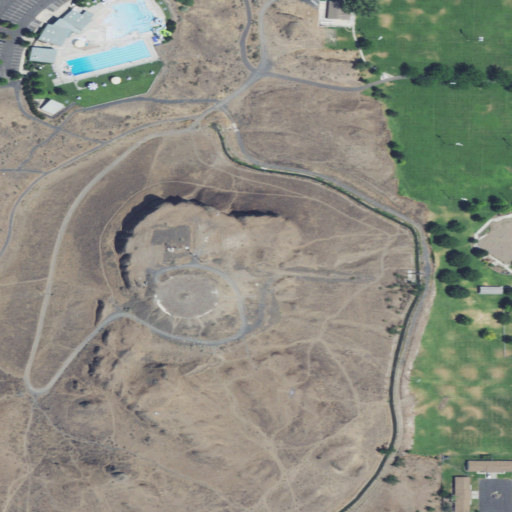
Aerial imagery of mountain in Oregon named Hermiston Butte containing shrub, open development, low intensity development, medium intensity development, and high intensity development